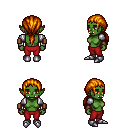
a pixel art fantasy rpg character, female body template, orc, green skin, steel arm armor, red pants, dark blonde ponytail hairstyle, leather bracers, metal boots, four views (front, back, left, right), 2x2 character sprite sheet, small pixel art, hard edges, no anti-aliasing